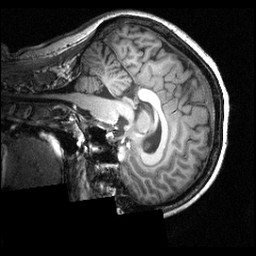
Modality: T1w
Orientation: sagittal
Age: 24
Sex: female
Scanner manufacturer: siemens
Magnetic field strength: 3.951 T
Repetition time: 1.5 s
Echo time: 0.00335 s